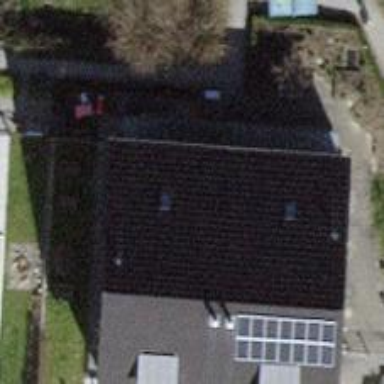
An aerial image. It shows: Semidetached house with gabled roof.